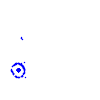
Particle: proton